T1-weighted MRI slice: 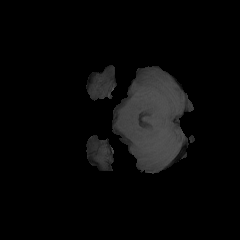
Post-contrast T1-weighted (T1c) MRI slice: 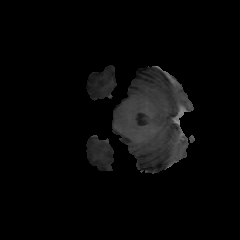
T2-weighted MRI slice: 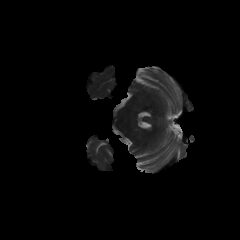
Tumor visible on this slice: no